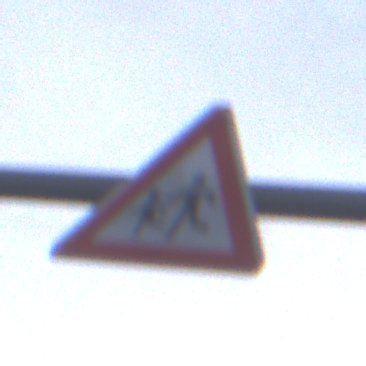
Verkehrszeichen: KinderRechts
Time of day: SunriseSunset
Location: Outdoor (Urban)
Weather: PartlyCloudy
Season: NotSpecified
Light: Natural